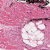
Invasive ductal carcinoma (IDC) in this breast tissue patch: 0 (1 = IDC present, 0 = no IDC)